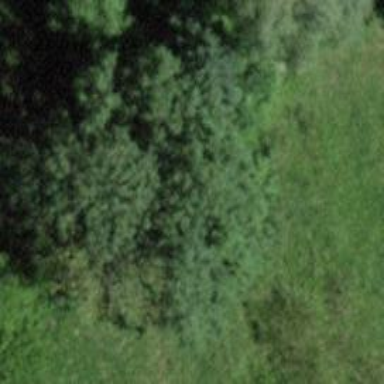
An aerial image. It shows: Forest area.